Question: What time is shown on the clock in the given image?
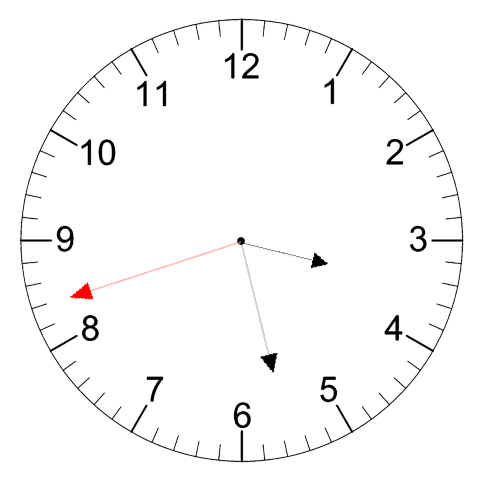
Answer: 03:27:42